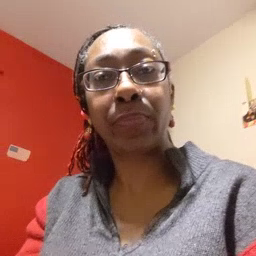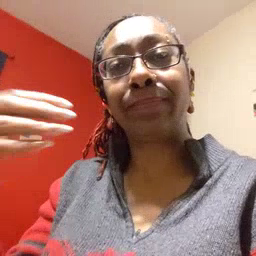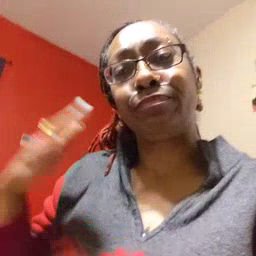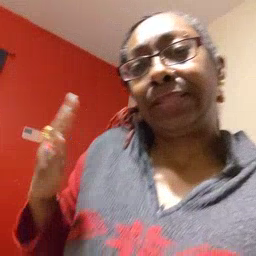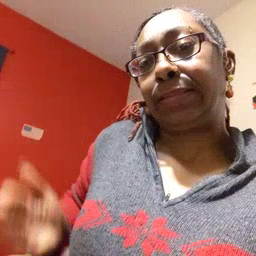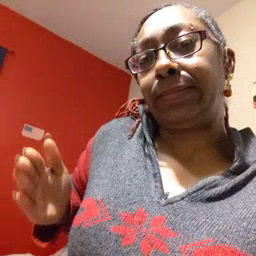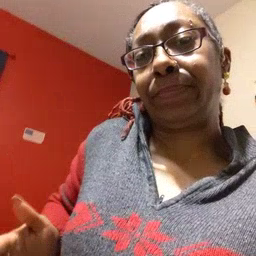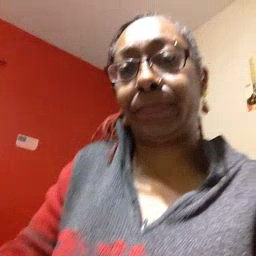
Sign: beside